Interaction volume radius: 5 \u00c5
Interaction volume height: 10 \u00c5
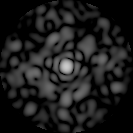
Disorder parameter: 0.8862